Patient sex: M
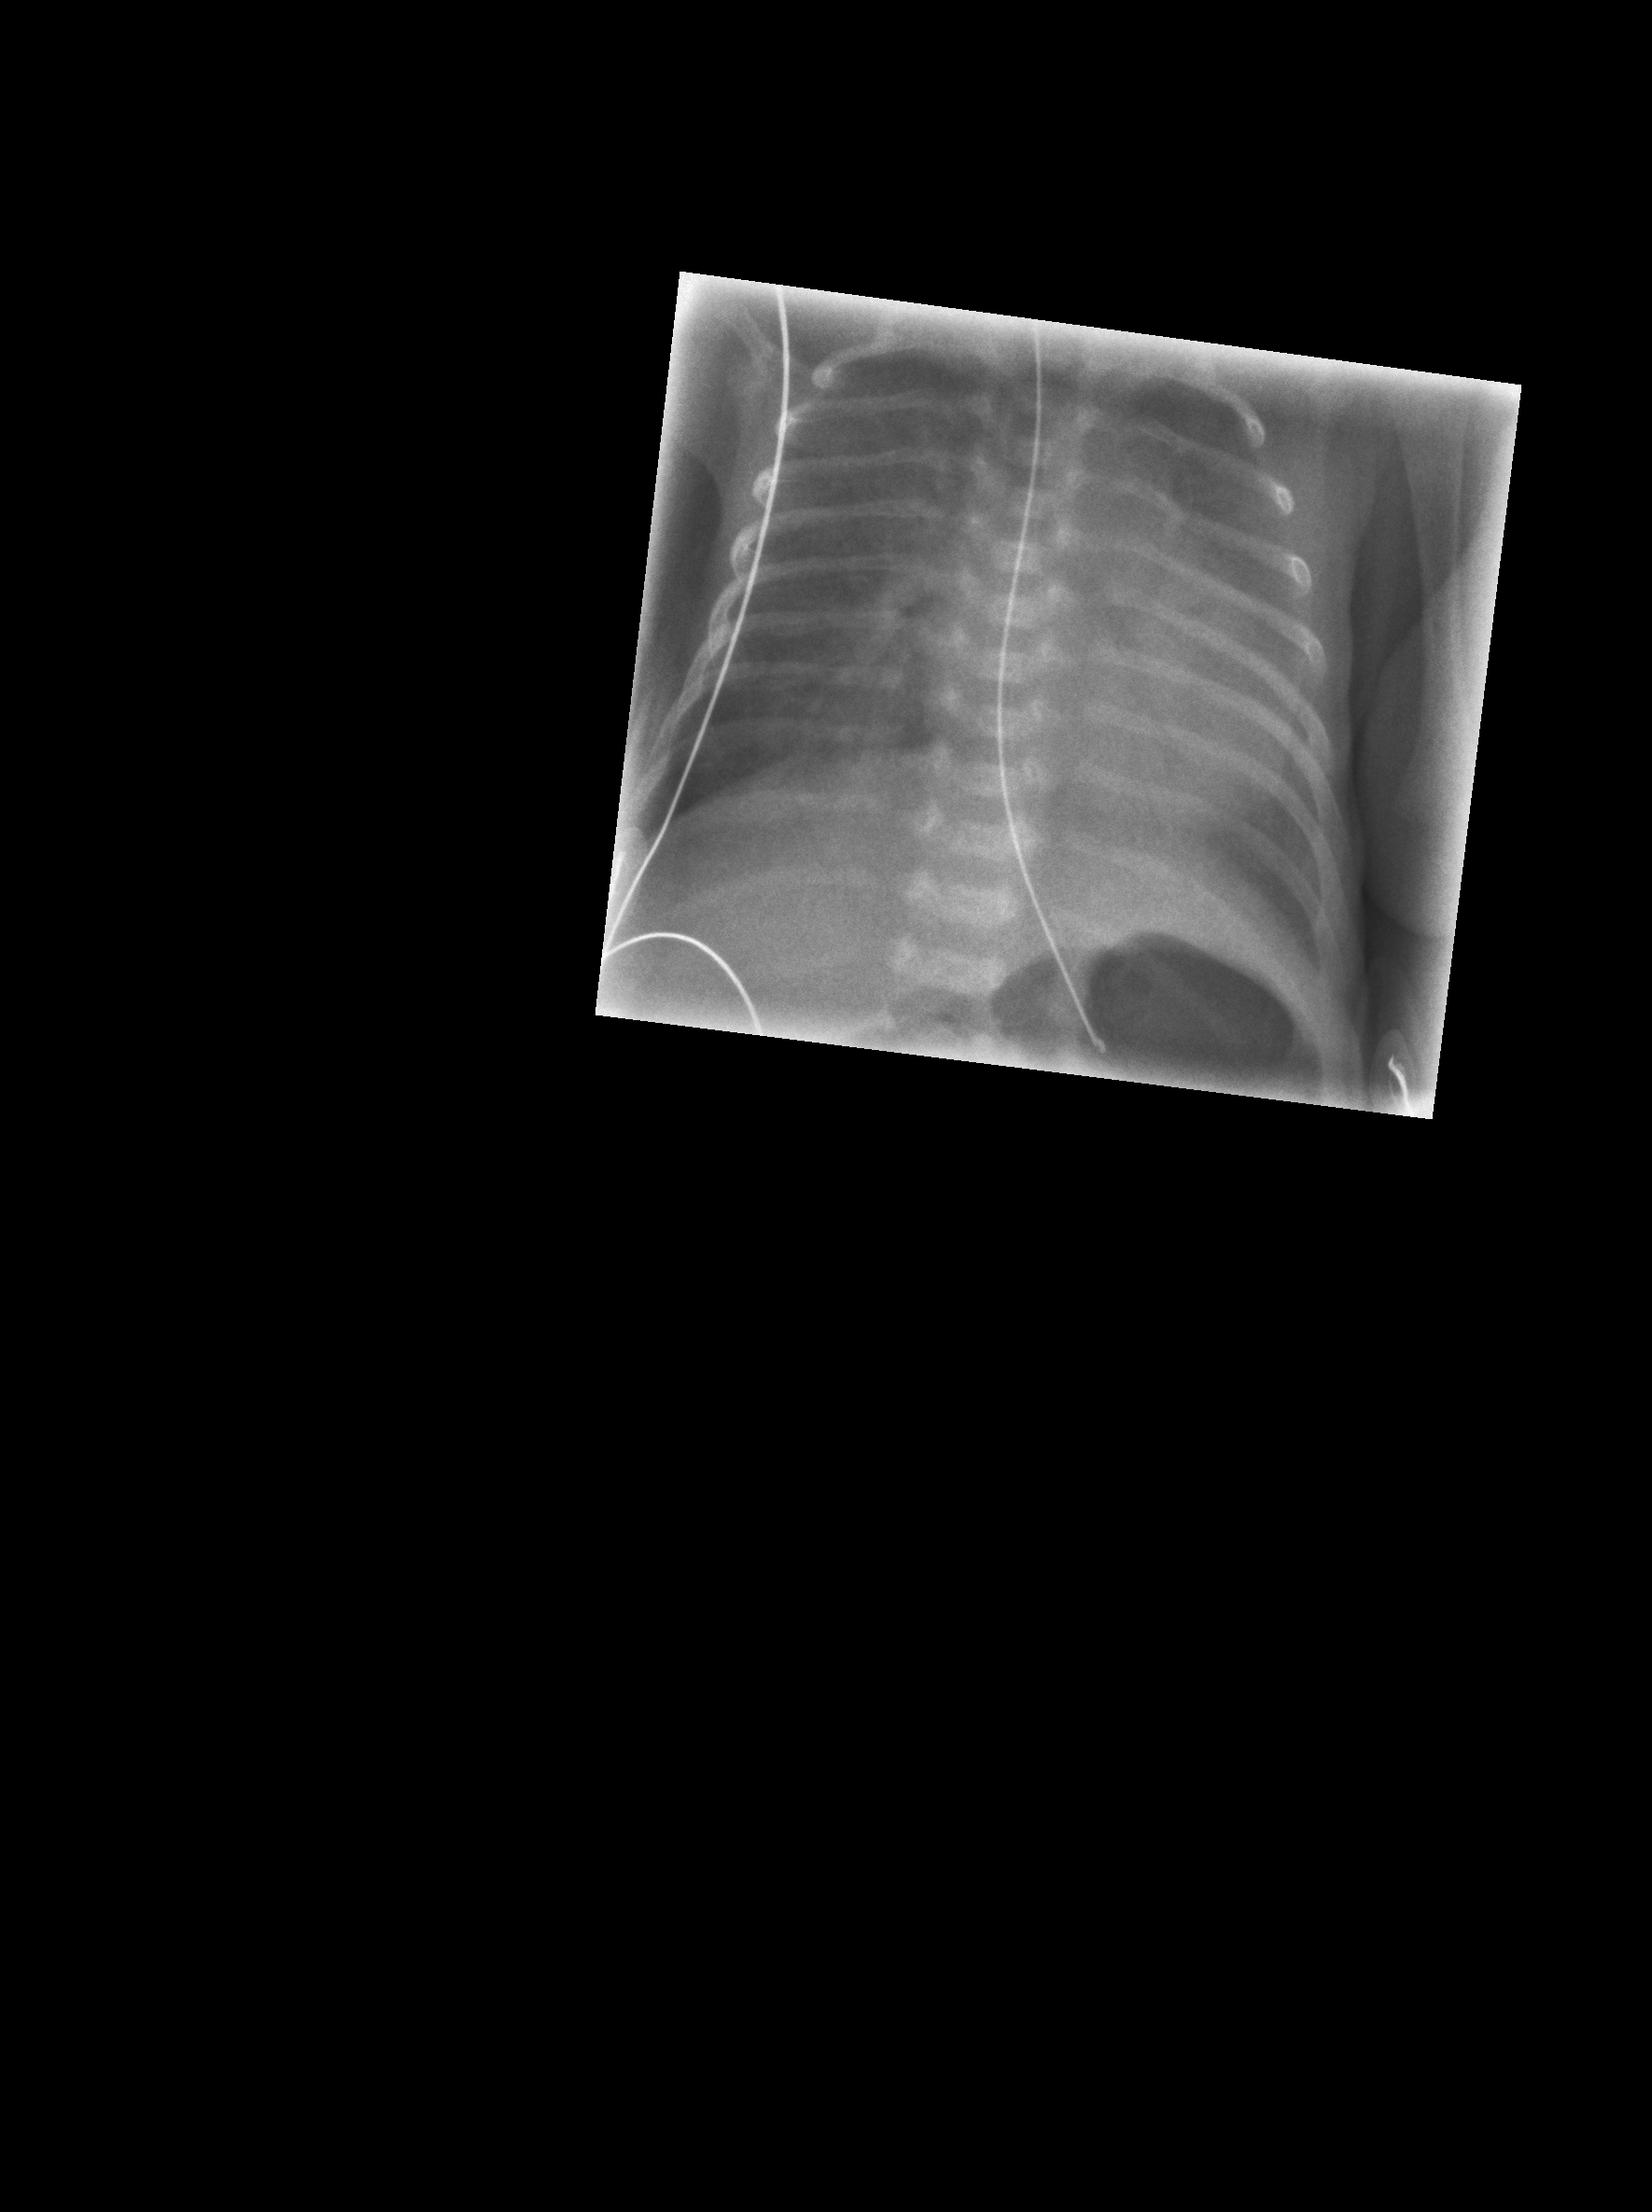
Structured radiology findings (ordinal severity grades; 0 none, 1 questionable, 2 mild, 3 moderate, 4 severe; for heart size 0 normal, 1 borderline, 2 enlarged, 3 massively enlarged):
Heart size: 0
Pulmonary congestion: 2
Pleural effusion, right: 0
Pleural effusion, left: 0
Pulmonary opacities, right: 2
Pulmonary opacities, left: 2
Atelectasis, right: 2
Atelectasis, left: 2